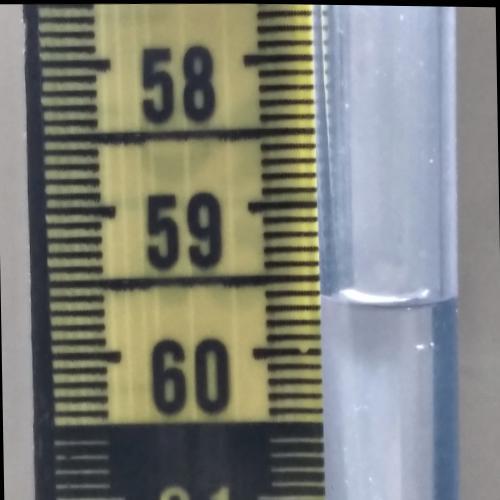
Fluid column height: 59.7 cm